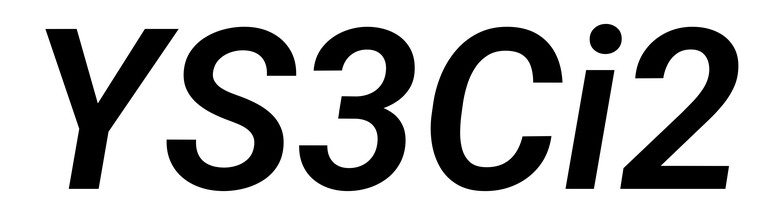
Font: Roboto-Italic_SemiBold_Italic